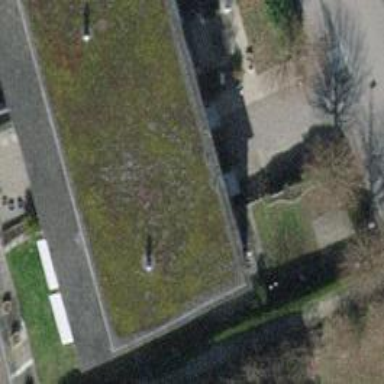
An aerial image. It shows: Terrace building.